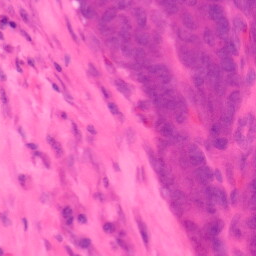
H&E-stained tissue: Colon